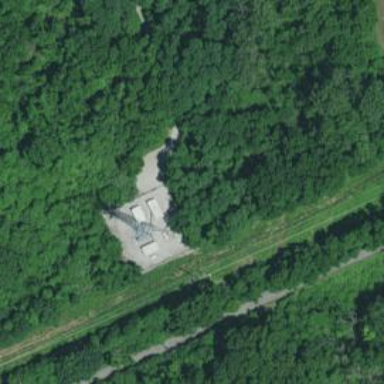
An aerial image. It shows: Mast structure.